Question: I'm looking for a iOS component that allows me to draw a doughnut chart with text in the center. So far I've only used <URL>, but that is a full pie chart.
I'm attaching an example of the requirement.

Any help will be much appreciated.
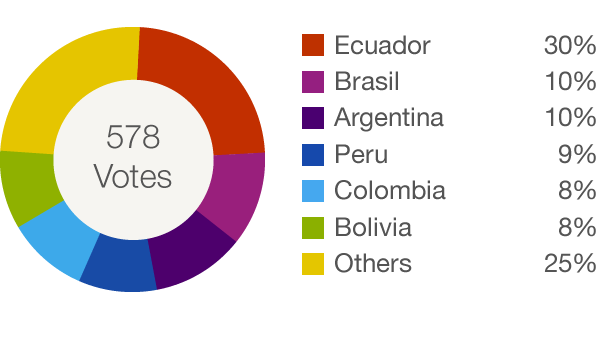
Answer: I suggest searching on <URL>. They have lots of open source controls for iOS and Mac. I didn't se any specifically called "doughnut chart" but some of the pie charts controls might offer that option.
In fact, it seems that <URL> does include what you're calling a doughnut chart. It doesn't look like it has built-in support for a label in the middle, but it does create a ring-shaped chart like you want.
You could also always create a pie chart and then put a view on top of it that is transparent except for a white circle in the middle, and then put a label on top of that.
Getting a little more complex you could modify the CorePlot control and add a filled CAShapeLayer to it.